Interaction volume radius: 10 \u00c5
Interaction volume height: 10 \u00c5
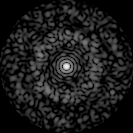
Disorder parameter: 0.8262